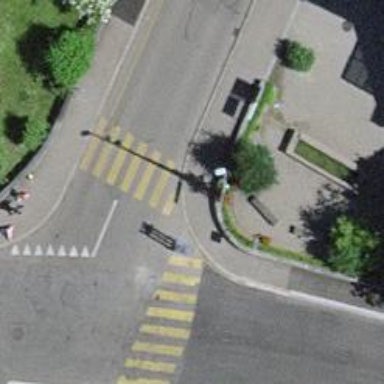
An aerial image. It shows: Marked crossing on the road with clear markings.